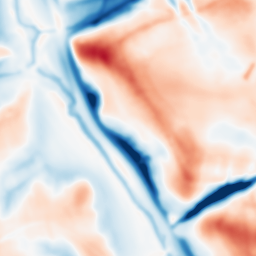
Category: multiscale
Decomposition family: dog_multiscale
Decomposition parameters: sigma_ratio: 2
n_scales: 3
base_sigma: 2
Upsampling method: bicubic
Upsampling parameters: scale: 8
Upsampling scale: 8